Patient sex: M
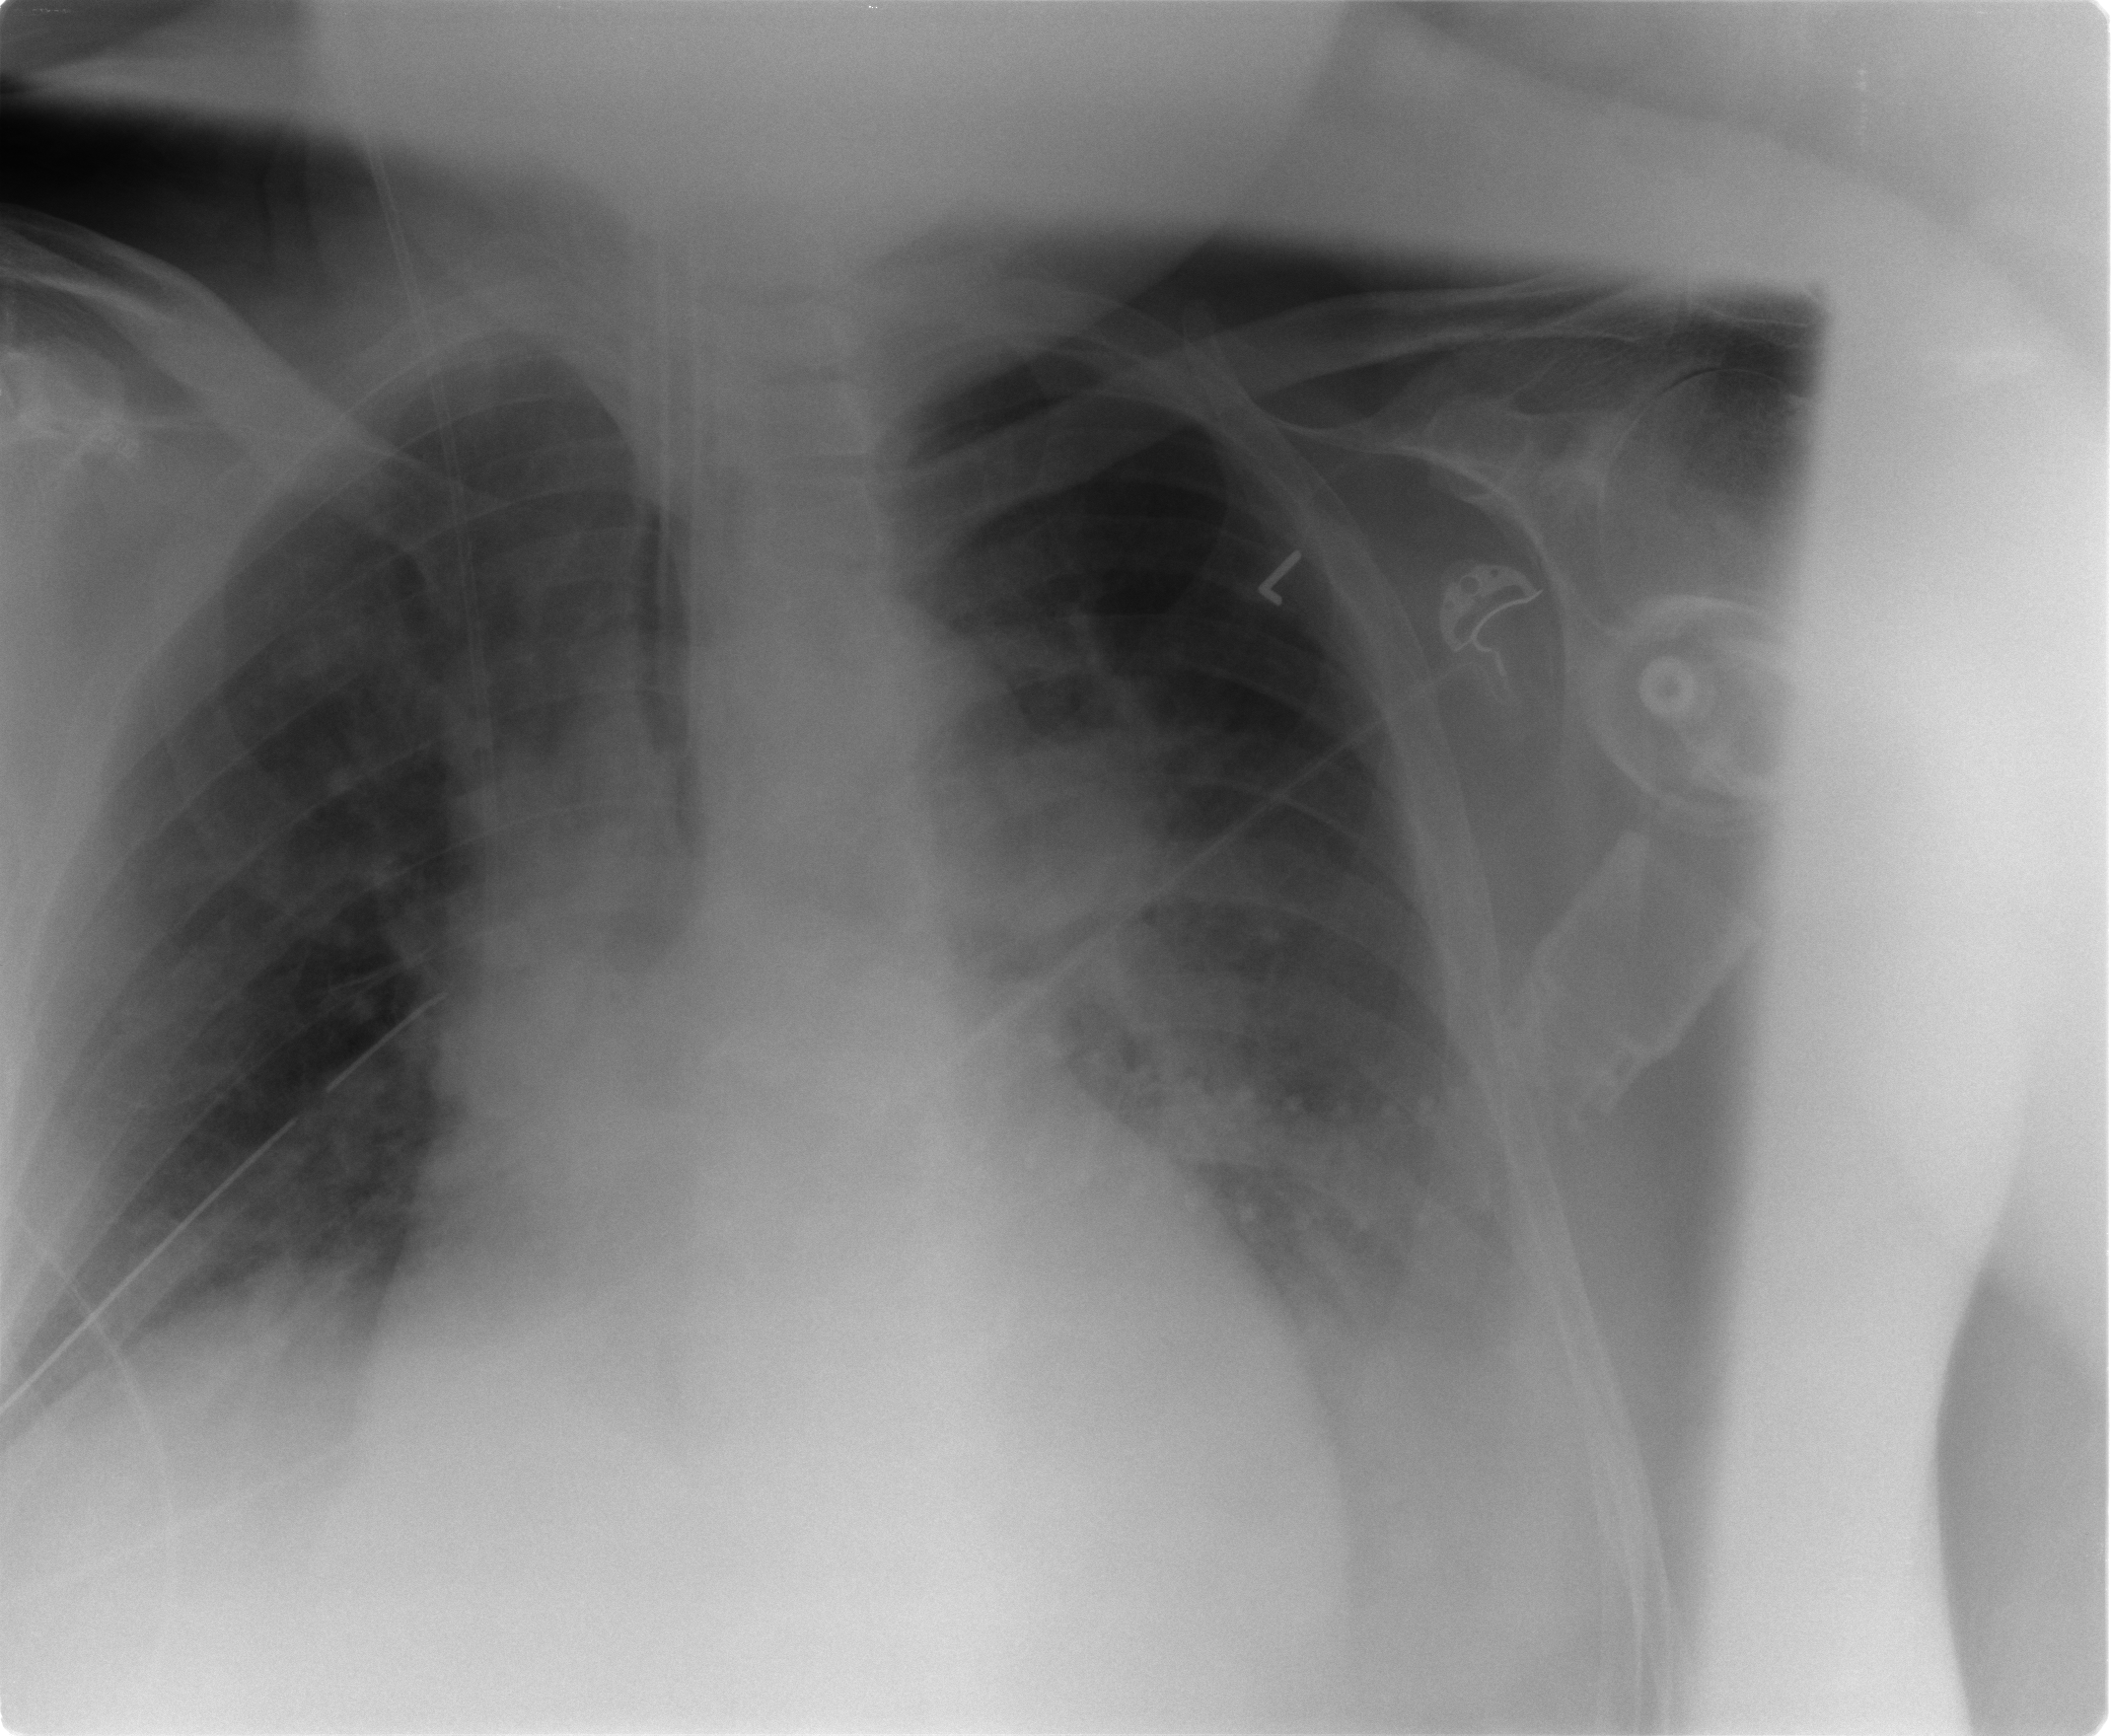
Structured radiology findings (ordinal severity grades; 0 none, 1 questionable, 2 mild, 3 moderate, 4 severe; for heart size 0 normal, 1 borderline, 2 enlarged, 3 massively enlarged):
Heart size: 2
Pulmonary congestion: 2
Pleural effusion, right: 0
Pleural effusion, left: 2
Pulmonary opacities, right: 0
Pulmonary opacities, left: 1
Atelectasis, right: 1
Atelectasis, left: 2